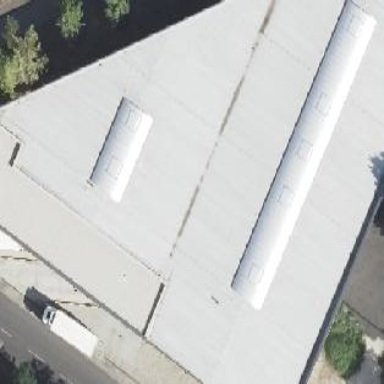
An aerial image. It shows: Commercial building.